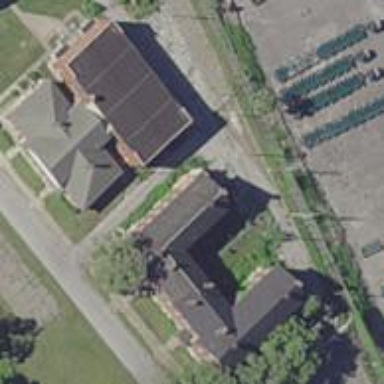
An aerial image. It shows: Military barracks building.